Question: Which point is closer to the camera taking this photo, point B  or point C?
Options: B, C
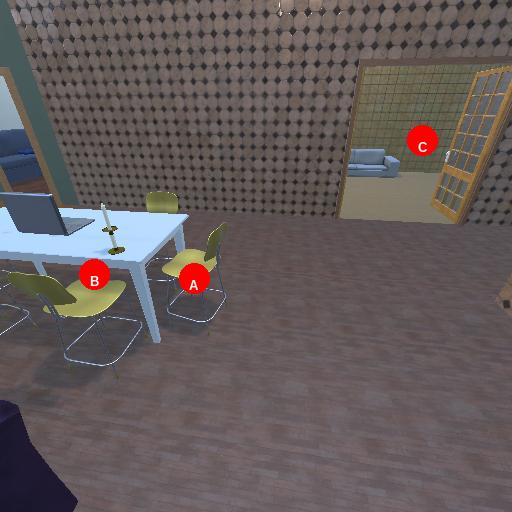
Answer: B